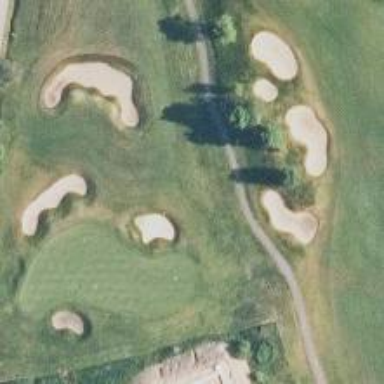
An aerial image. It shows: Pathway for golfing.